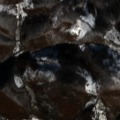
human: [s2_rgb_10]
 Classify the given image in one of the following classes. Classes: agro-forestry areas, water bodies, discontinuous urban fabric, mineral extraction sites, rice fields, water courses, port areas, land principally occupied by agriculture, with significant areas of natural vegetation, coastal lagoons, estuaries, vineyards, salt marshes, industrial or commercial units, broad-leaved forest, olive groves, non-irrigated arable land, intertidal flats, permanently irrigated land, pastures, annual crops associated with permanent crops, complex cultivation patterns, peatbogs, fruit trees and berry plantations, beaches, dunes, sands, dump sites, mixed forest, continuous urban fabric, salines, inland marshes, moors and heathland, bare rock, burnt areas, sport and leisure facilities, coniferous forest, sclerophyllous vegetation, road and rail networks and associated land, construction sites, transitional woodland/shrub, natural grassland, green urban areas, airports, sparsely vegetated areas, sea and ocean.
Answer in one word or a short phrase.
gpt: land principally occupied by agriculture, with significant areas of natural vegetation, broad-leaved forest, transitional woodland/shrub